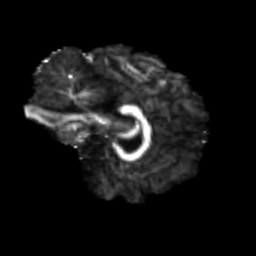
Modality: FA
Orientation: sagittal
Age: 23
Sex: female
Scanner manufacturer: siemens
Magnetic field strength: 3 T
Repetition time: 3.5 s
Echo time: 0.125 s